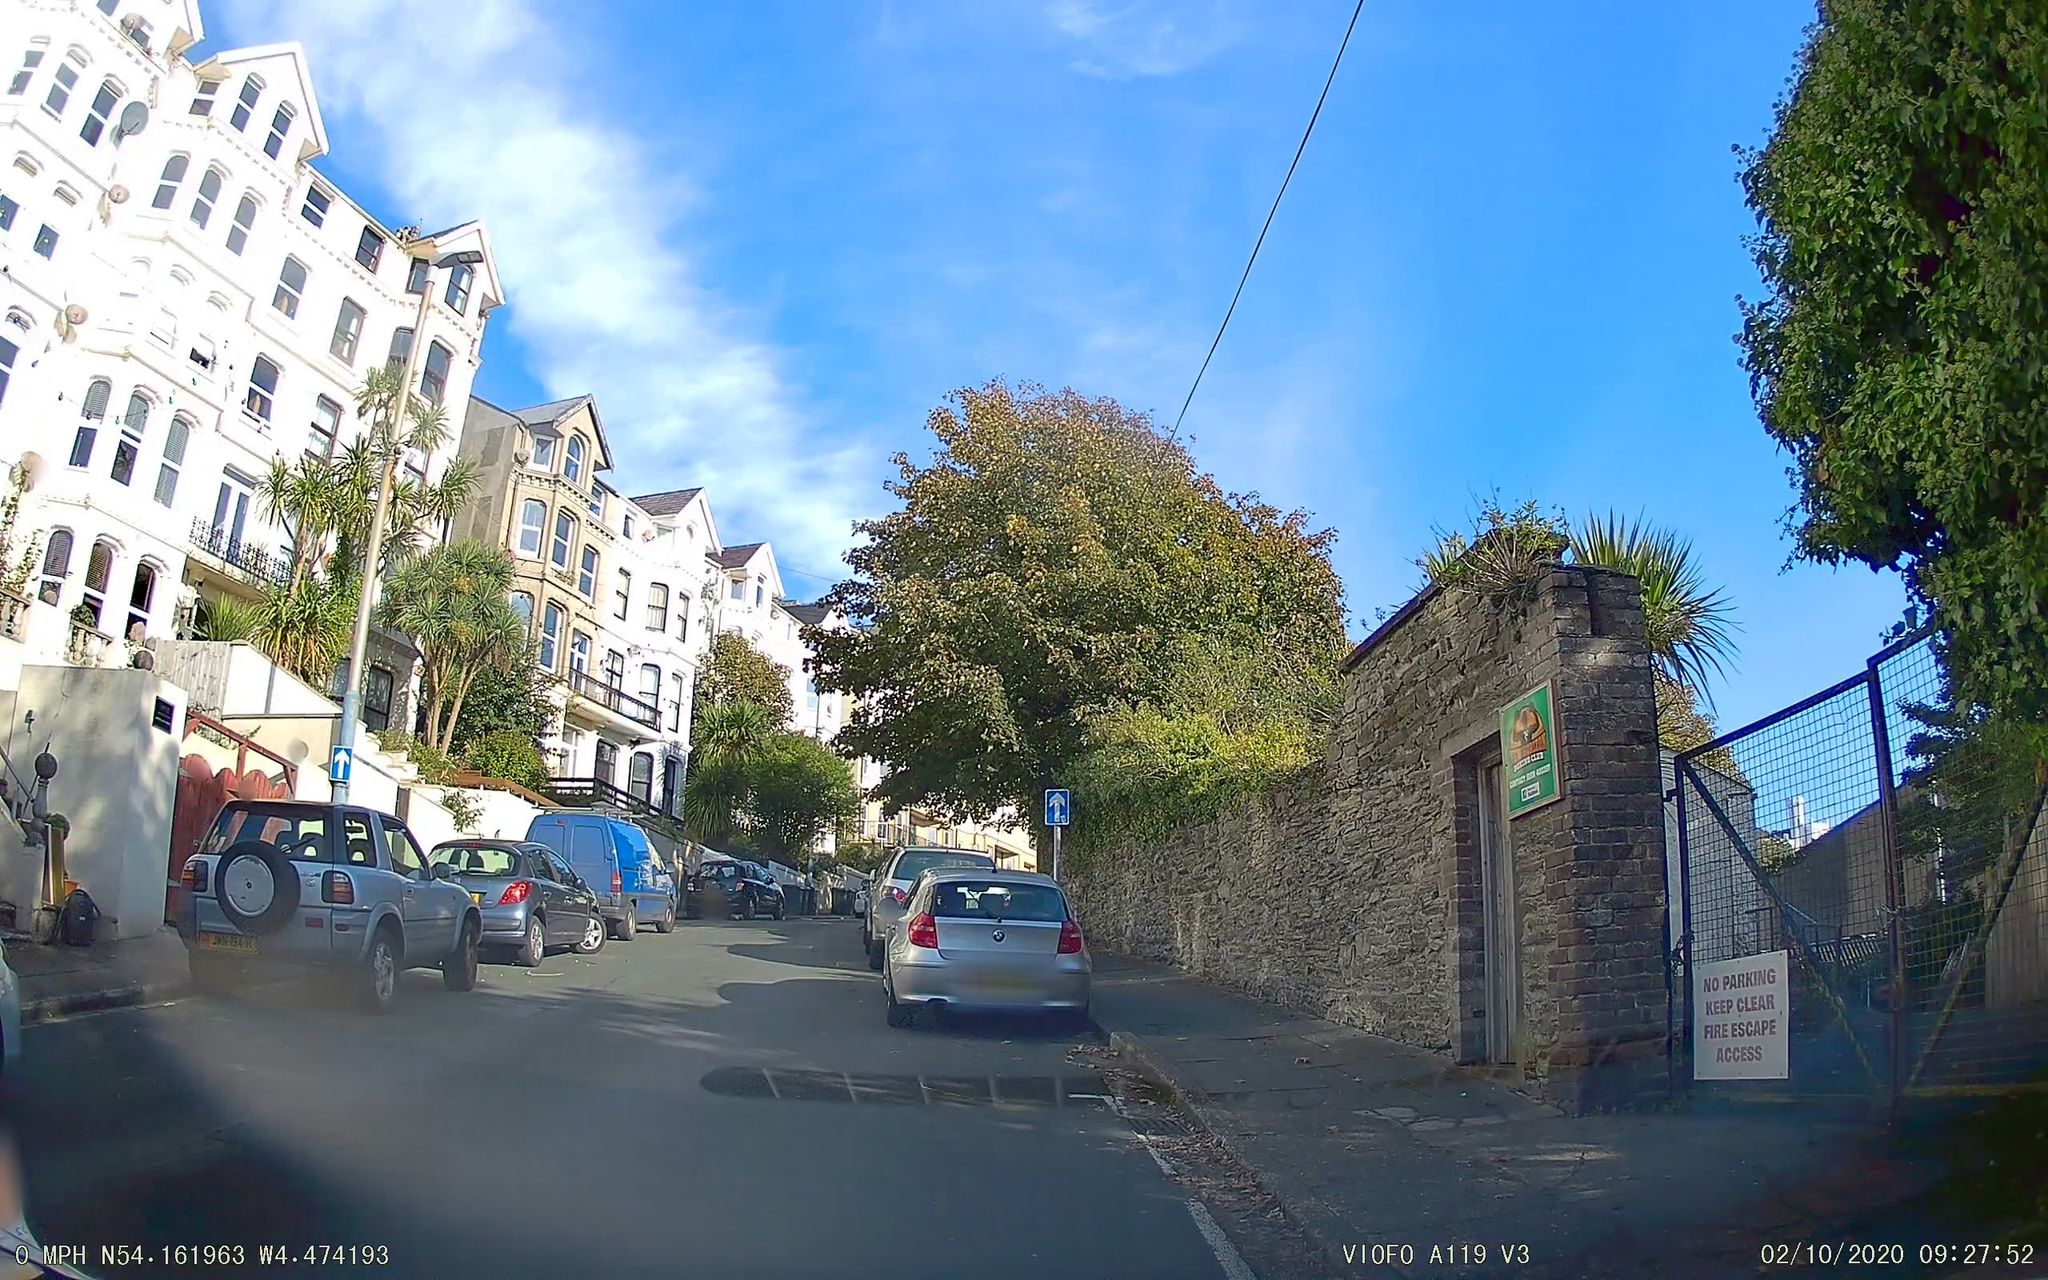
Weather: clear
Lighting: day
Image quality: good
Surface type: driving surface
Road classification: unclassified, residential
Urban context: dense urban cluster
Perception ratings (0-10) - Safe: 1.17, Lively: 5.95, Beautiful: 7.37, Boring: 5.58, Depressing: 4.74, Wealthy: 6